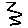
Label: zigzag